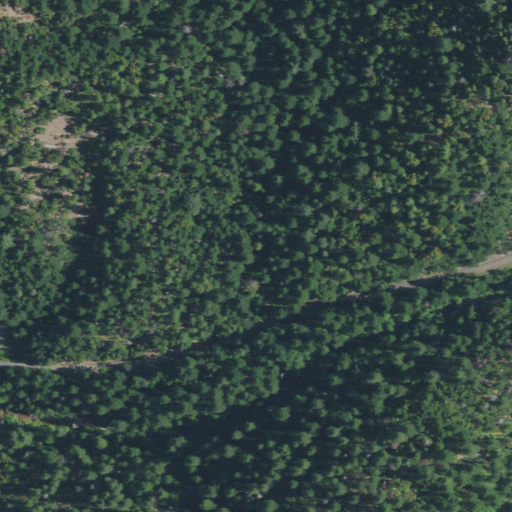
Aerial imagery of valley in California named Stein Gulch containing evergreen forest, open development, shrub, and woody wetlands